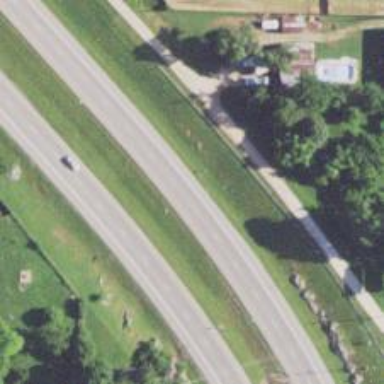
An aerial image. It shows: Trunk highway with expressway features.